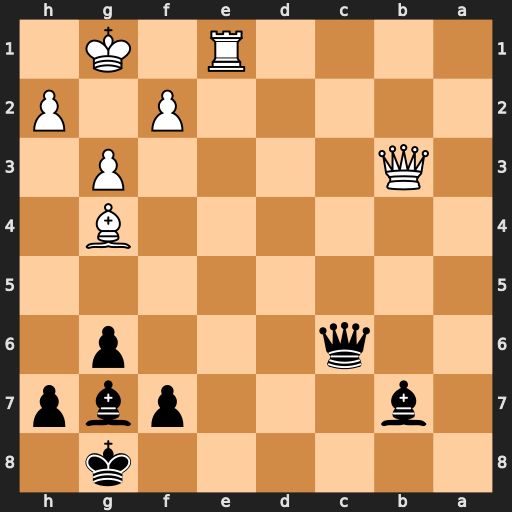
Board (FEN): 6k1/1b3pbp/2q3p1/8/6B1/1Q4P1/5P1P/4R1K1
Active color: b
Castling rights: -
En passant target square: -
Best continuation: Qg2#